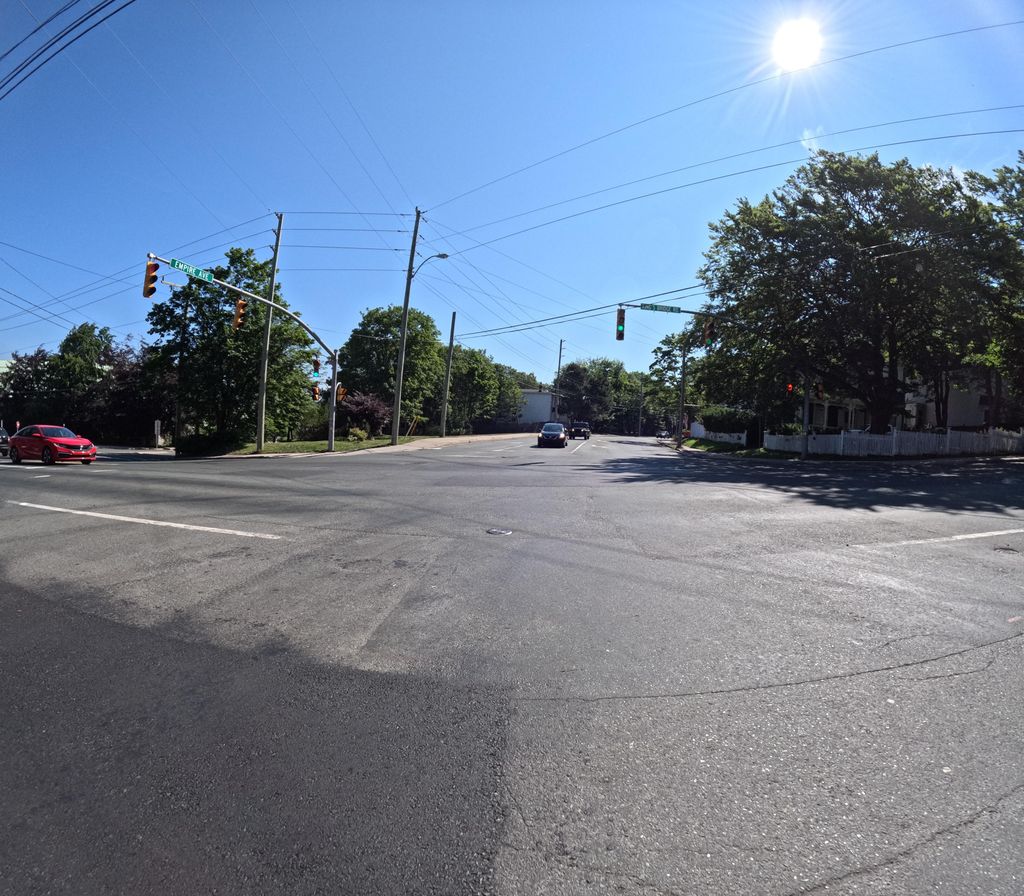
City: st_johns